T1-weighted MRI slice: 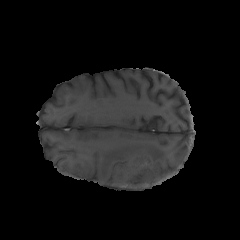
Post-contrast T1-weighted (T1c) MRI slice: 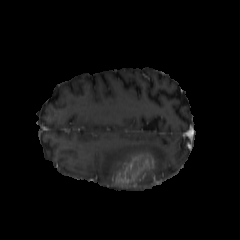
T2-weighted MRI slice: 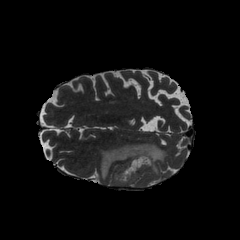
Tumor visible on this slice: yes